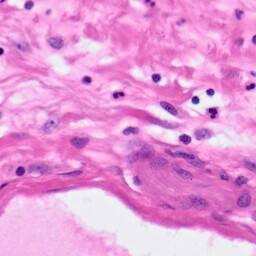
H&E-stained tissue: Pancreatic